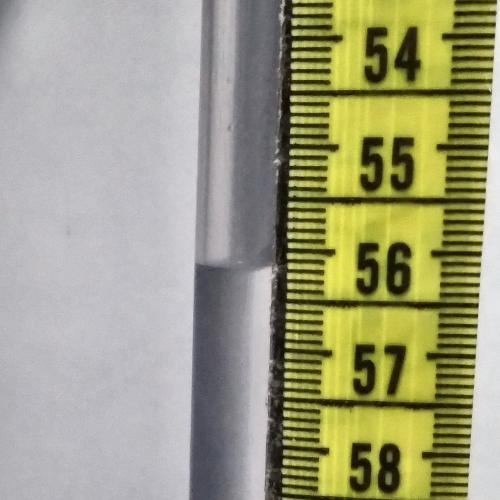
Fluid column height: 56.2 cm